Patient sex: M
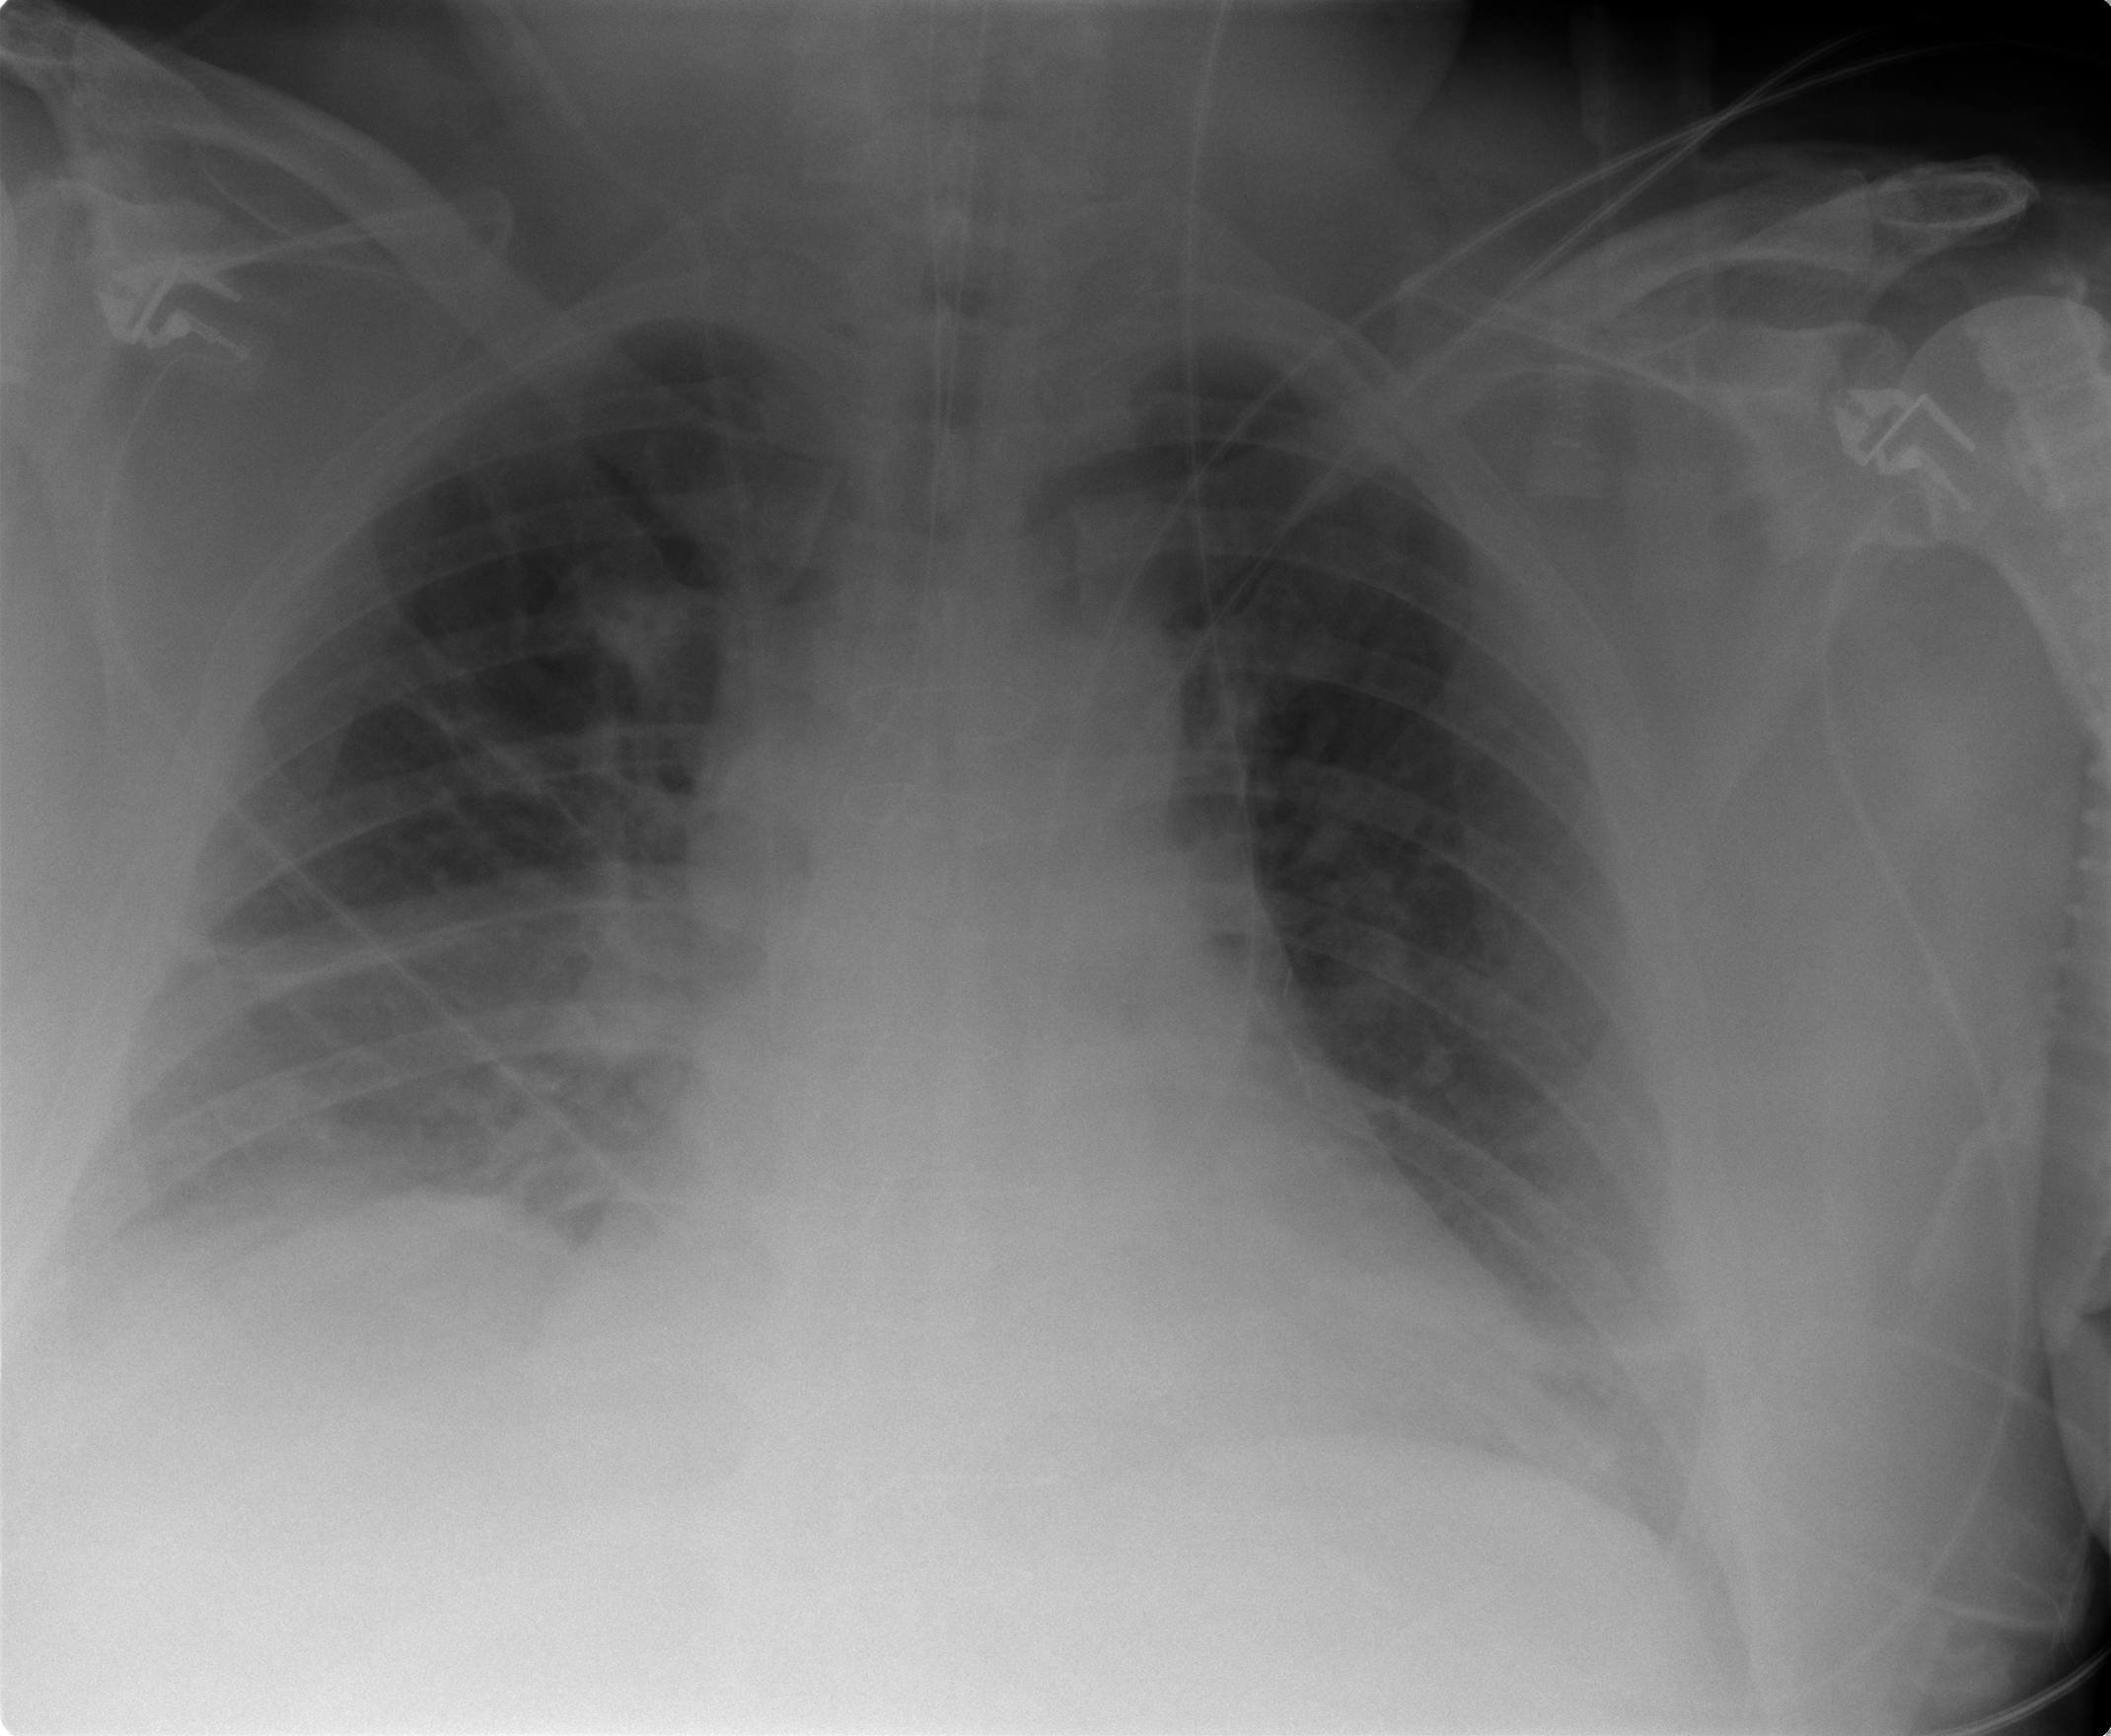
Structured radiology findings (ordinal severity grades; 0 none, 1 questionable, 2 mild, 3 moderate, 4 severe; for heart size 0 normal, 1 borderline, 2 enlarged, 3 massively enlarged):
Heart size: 2
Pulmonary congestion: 2
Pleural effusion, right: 2
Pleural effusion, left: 1
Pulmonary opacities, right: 1
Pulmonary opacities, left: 0
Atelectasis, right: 1
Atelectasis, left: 1